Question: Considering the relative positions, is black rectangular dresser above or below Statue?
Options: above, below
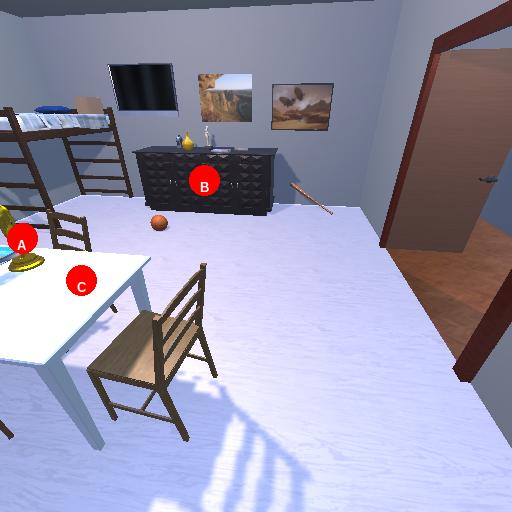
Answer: above